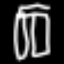
Label: pants